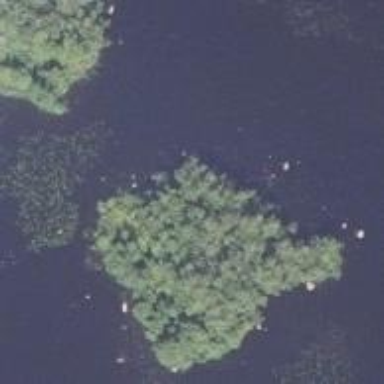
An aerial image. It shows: Islet surrounded by woodland.